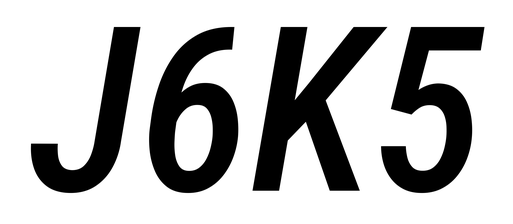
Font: Roboto-Italic_Condensed_Medium_Italic